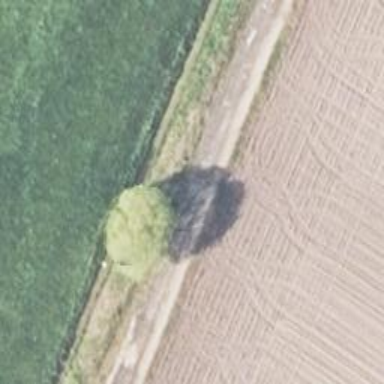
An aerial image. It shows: Deciduous tree with broadleaved leaves.